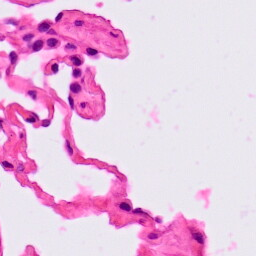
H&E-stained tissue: Lung